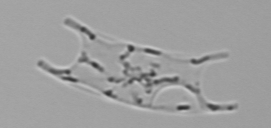
Label: Eucampia